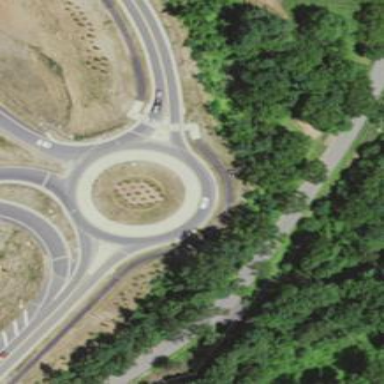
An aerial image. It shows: Roundabout on primary highway.